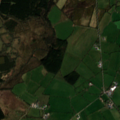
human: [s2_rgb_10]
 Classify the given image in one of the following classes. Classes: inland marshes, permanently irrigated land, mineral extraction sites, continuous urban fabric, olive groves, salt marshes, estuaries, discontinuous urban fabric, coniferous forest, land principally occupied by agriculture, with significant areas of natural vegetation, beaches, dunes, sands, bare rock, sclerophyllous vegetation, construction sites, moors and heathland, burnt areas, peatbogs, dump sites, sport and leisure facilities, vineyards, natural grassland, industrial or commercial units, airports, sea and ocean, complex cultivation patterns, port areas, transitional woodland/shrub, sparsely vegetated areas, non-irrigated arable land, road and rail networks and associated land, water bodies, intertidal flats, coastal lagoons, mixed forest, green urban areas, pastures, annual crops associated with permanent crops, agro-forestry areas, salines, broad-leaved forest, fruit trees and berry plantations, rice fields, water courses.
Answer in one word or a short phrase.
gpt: pastures, coniferous forest, peatbogs